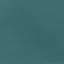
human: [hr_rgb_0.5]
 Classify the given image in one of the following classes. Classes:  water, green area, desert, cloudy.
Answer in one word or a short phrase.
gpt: water